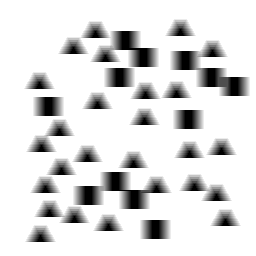
Squares: 12
Triangles: 26
Stars: 0
Total shapes: 38